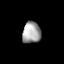
Tissue: lung
Cell type: Epithelial cells
Senescence score: 0.2334
Nuclear area (px): 389
Mean DAPI intensity: 162.481